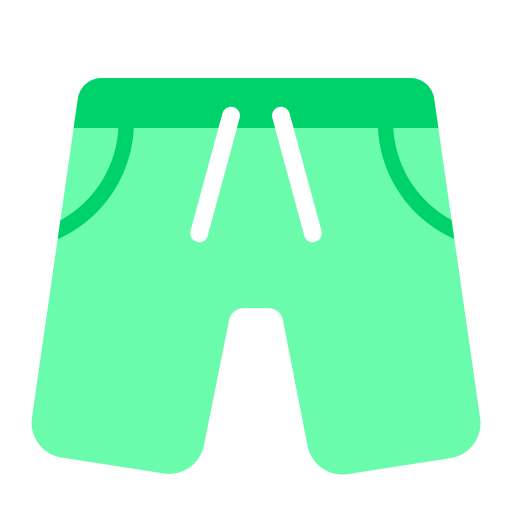
shorts flat